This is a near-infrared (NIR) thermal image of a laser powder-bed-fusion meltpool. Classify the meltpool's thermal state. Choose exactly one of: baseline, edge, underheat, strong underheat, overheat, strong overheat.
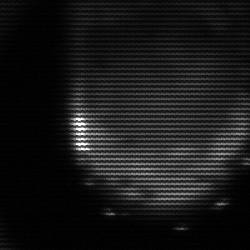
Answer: edge